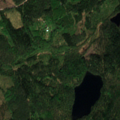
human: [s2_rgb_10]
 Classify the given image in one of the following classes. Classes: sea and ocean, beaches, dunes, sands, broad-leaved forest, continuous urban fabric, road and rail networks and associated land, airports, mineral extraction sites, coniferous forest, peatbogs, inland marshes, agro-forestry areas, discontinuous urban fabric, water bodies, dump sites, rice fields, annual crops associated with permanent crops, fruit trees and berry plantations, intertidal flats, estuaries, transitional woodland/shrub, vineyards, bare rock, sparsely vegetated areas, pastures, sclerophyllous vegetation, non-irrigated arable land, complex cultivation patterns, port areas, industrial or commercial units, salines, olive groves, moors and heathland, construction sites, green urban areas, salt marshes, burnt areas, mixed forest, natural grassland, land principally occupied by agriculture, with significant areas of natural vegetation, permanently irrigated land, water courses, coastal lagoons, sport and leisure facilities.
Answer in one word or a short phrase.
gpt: coniferous forest, mixed forest